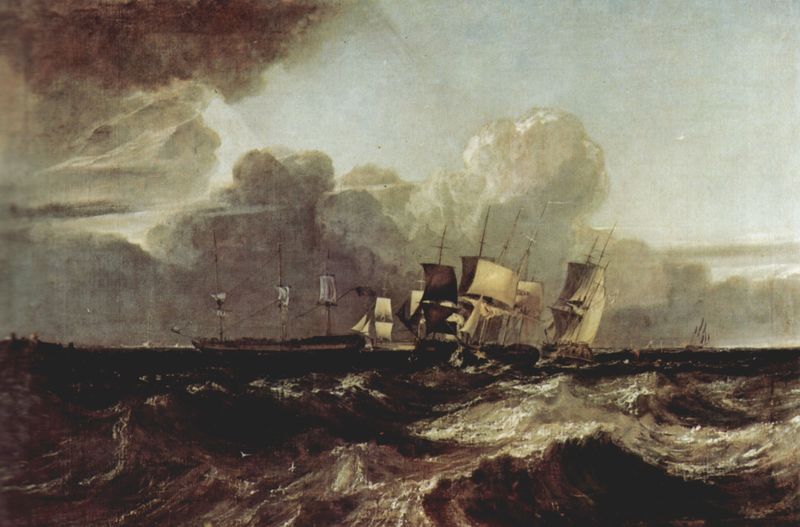
Titel: Zum Ankern aufkreuzende Schiffe
Künstler: William Turner
Standort: Petworth House (Sussex)
Institution: Collection H.M. Treasury and the National Trust
Schlagwörter: blau, dunkel, gewitter, himmel, kampf, meer, wasser, weiß, wolken, landschaft, see, braun, grau, licht, schwarz, wolke, malerei, holland, horizont, wind, realismus, england, boot, boote, gischt, schiff, schiffe, segel, segelschiffe, welle, wellen, mast, segelschiff, masten, constable, havarie, krieg, orkan, schlacht, seestück, sturm, stürmisch, turbulenz, turner, unwetter, wellengang, wetter, blue, white, black, dark, gray, grey, finster, wooden, graun, fregatte, ozean, regen, courbet, strahlen, gefahr, seegang, bedrohung, wood, lanschaft, cloud, clouds, sky, historienmalerei, boat, nature, ocean, sea, ship, water, waves, sun, holländisch, flotte, orage, marine, battle, peinture, boats, sail, storm, wave, flag, unruhig, schicksal, seeschlacht, shine, war, dreimaster, vessel, ships, mer, gisct, schiffsbruch, strum, navire, wellenberge, sailing, sails, wolkke, beams, kriegsschiffe, windy, vessels, seeschacht, rauhe see, masts, whitecaps, rays, armada, waterscape, ßschiffe, gwolke, whitecap, galleon, seaman, crashing waves, naive, people scared